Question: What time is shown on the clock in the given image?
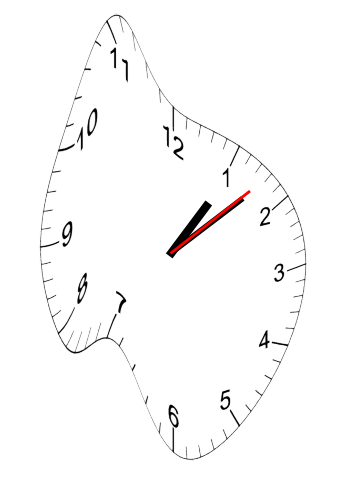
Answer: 01:08:08